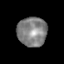
Tissue: skin
Cell type: Epithelial cells
Senescence score: 0.2703
Nuclear area (px): 850
Mean DAPI intensity: 129.526